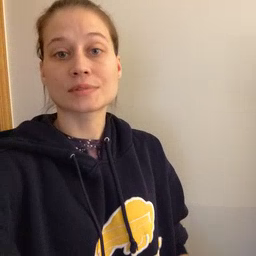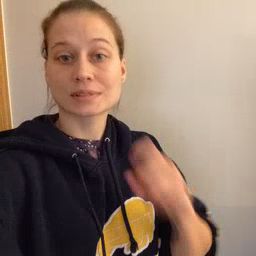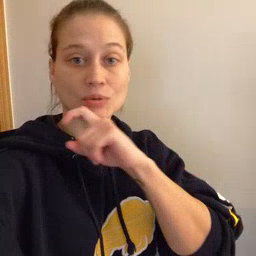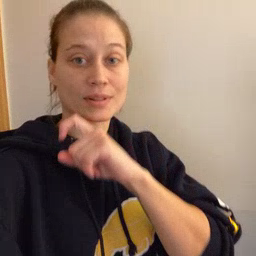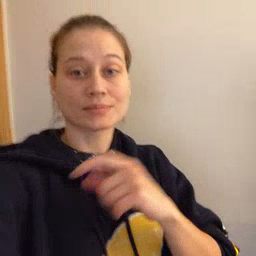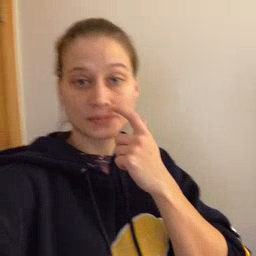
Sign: cereal